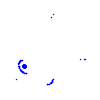
Particle: electron